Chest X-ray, PA view. Patient: 58 years old, sex F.
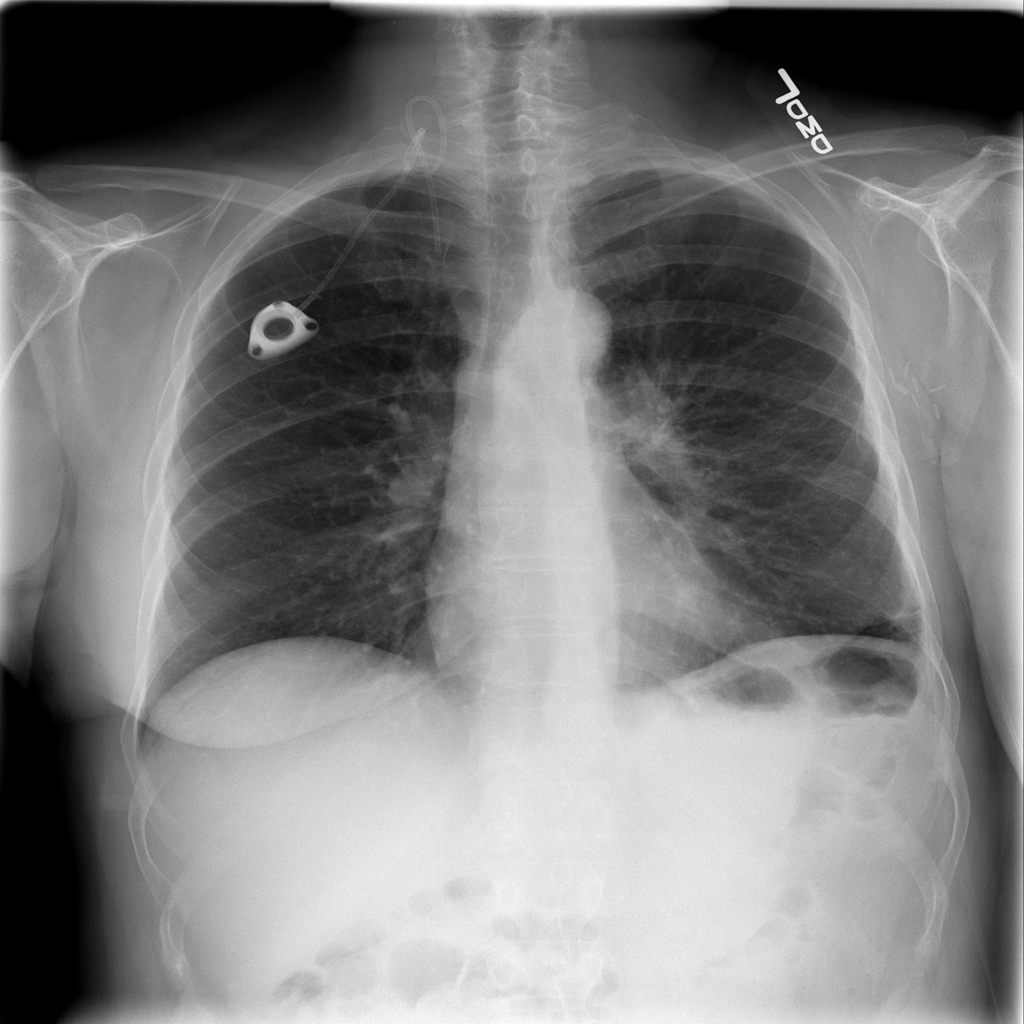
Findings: Atelectasis